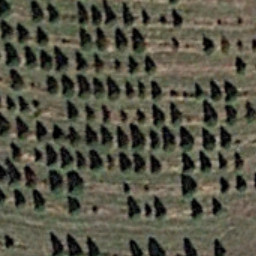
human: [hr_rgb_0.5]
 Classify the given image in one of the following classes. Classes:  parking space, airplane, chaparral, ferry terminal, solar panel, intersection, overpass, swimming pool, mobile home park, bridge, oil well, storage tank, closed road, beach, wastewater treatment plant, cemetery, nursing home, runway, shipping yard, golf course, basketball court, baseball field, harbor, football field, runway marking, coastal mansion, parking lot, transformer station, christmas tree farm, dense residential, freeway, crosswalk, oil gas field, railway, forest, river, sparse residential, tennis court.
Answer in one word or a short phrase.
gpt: christmas tree farm